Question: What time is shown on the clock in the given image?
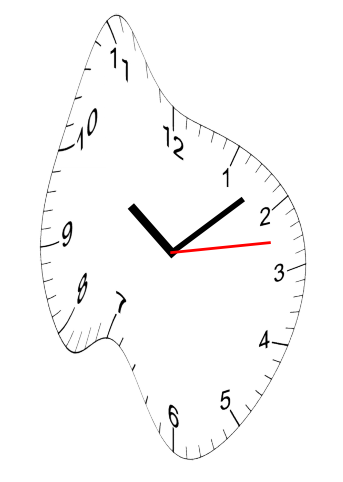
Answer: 10:08:13